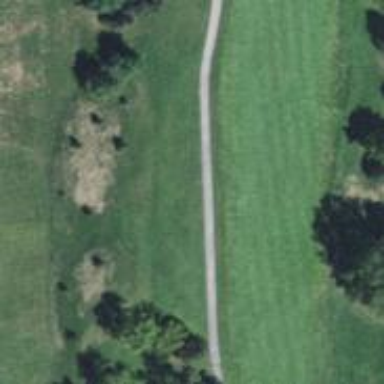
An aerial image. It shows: Well-maintained asphalt path with grade1 track type. It is golf cartpath.